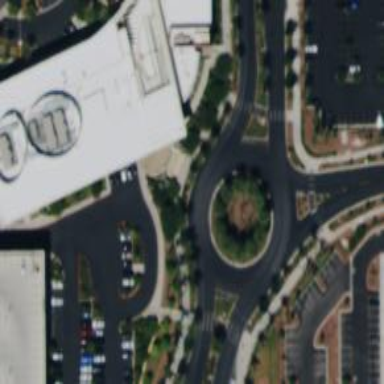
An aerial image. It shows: Tertiary road with asphalt surface leading to roundabout.